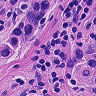
Metastatic tissue present: yes